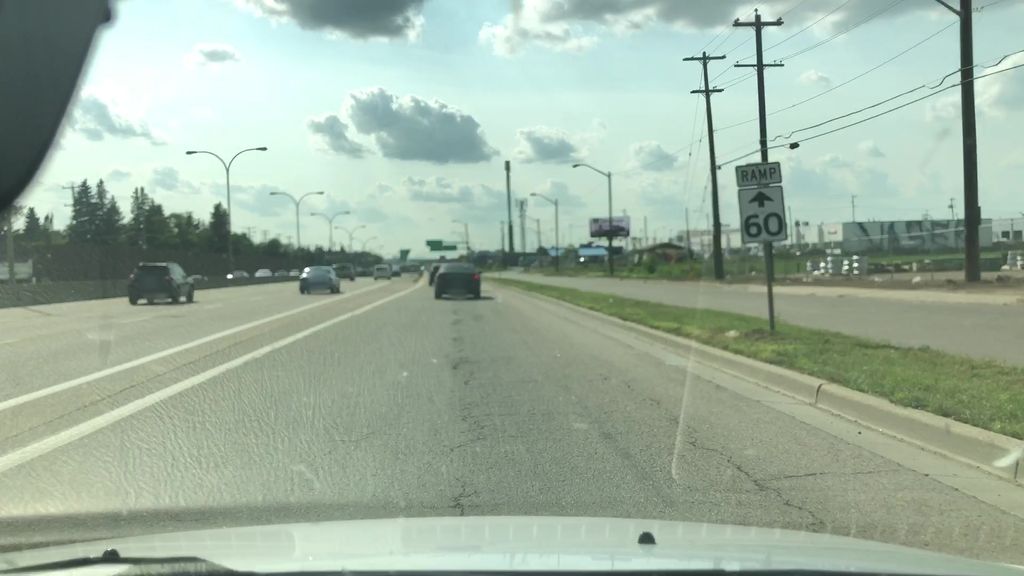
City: edmonton